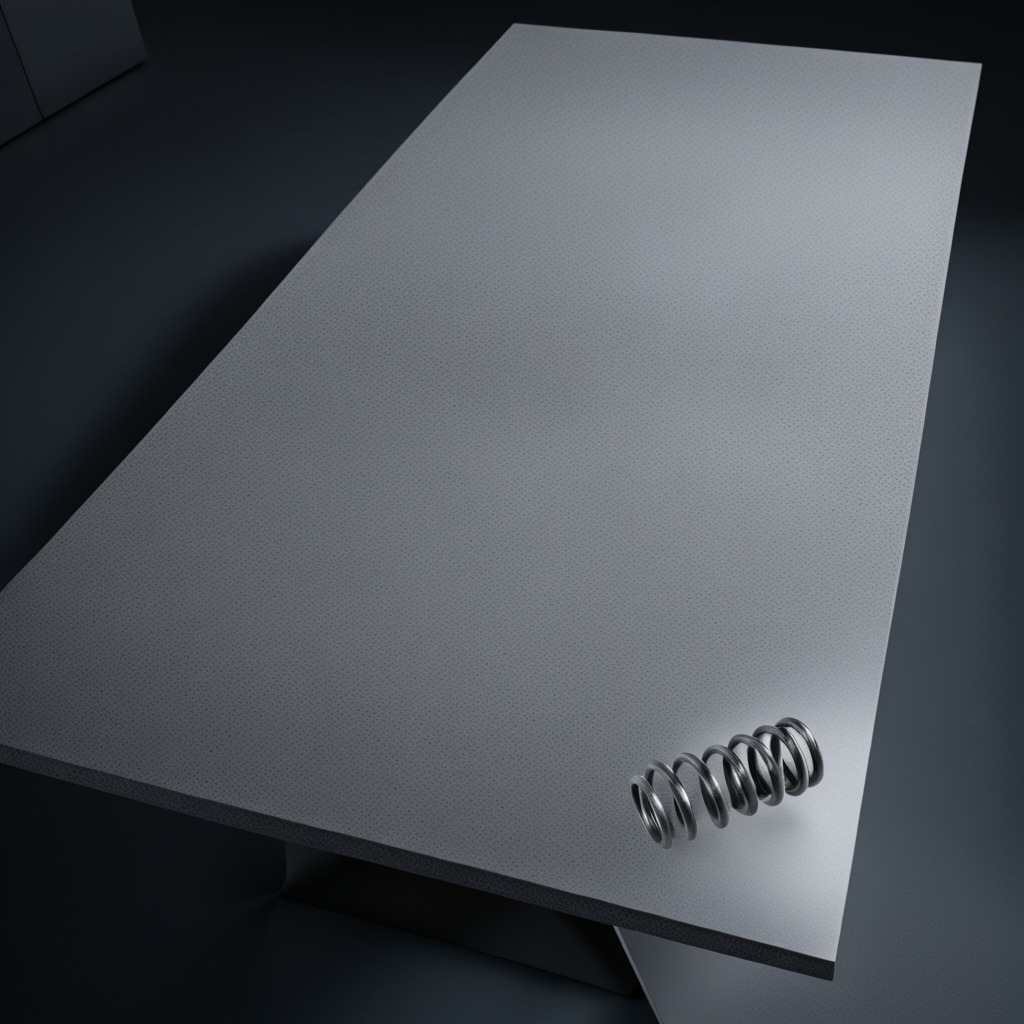
A coiled metal spring is lying on the clean granite table inside a workshop at night.